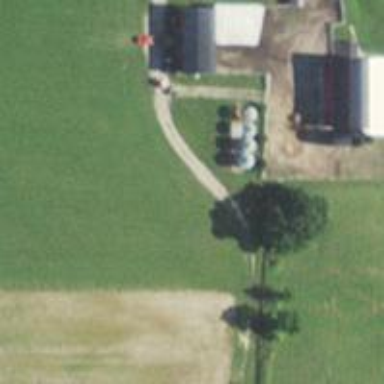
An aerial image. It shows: Silo.